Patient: sex M, age 21
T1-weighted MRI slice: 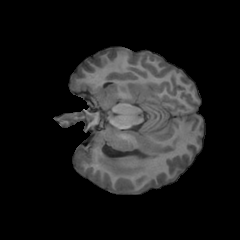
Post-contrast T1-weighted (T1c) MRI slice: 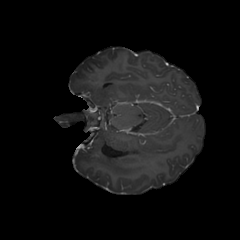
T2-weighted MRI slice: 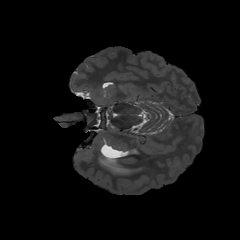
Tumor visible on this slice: yes
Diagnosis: Glioblastoma, IDH-wildtype
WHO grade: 4